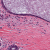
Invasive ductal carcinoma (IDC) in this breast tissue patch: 0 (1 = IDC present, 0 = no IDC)